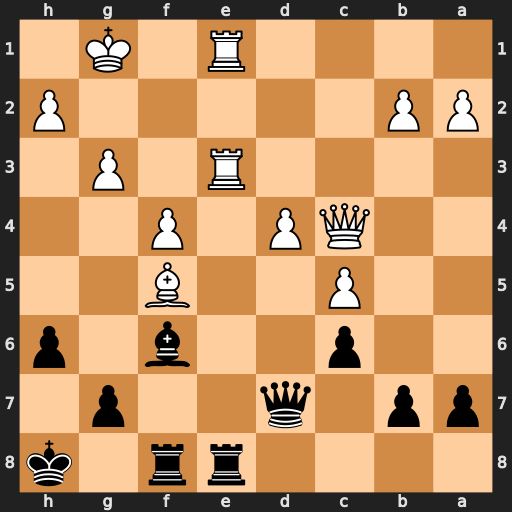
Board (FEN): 4rr1k/pp1q2p1/2p2b1p/2P2B2/2QP1P2/4R1P1/PP5P/4R1K1
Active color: b
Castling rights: -
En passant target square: -
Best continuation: Qxd4 Qc1 Rxe3